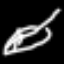
Label: leaf